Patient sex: M
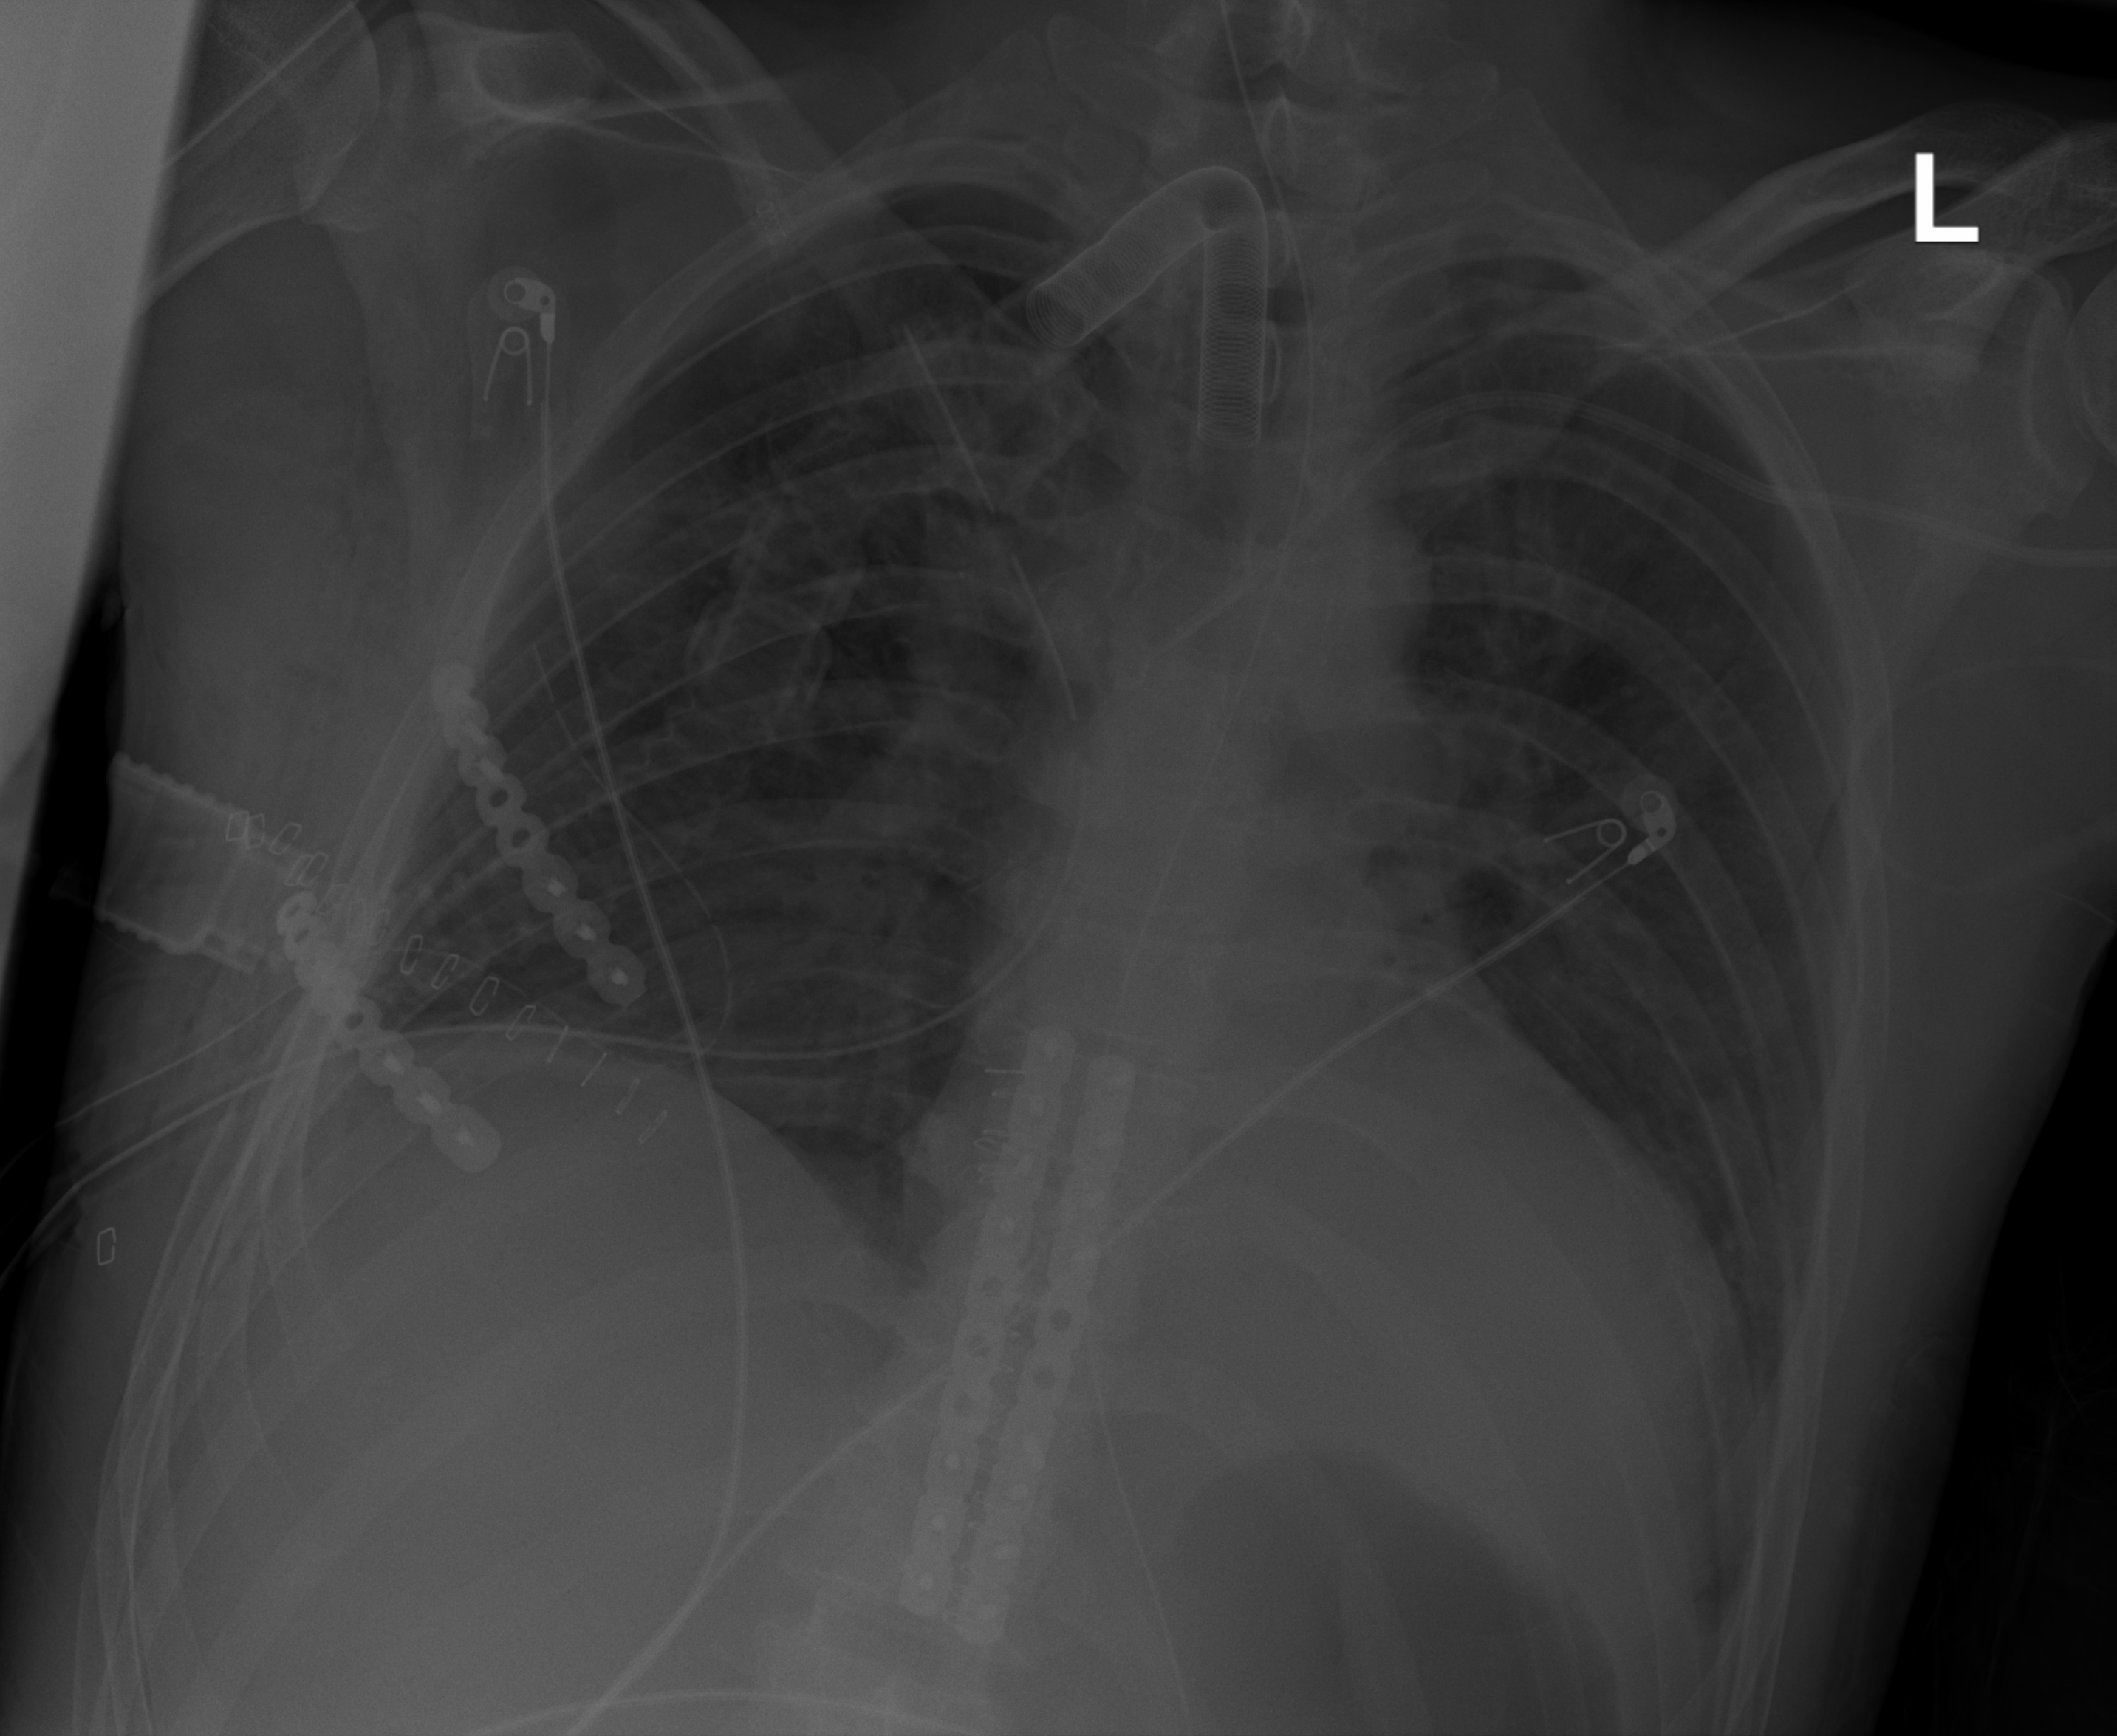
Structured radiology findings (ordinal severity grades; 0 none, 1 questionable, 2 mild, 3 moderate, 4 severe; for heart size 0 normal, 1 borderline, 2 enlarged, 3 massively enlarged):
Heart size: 0
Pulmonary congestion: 2
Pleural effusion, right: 0
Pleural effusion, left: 2
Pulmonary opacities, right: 0
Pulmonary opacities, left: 0
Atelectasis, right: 2
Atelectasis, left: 2